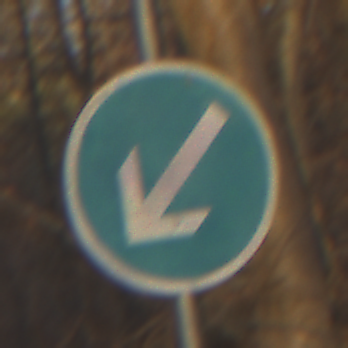
Verkehrszeichen: VorgeschriebeneVorbeifahrtLinks
Umgebung: Outdoor, Nature
Tageszeit: SunriseSunset
Wetter: Clear
Licht: Natural
Jahreszeit: Autumn
Kontrast: HighContrast